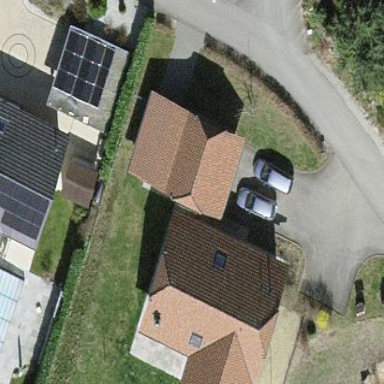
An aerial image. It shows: Garage.